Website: crate-barrel
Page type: customer-info-address
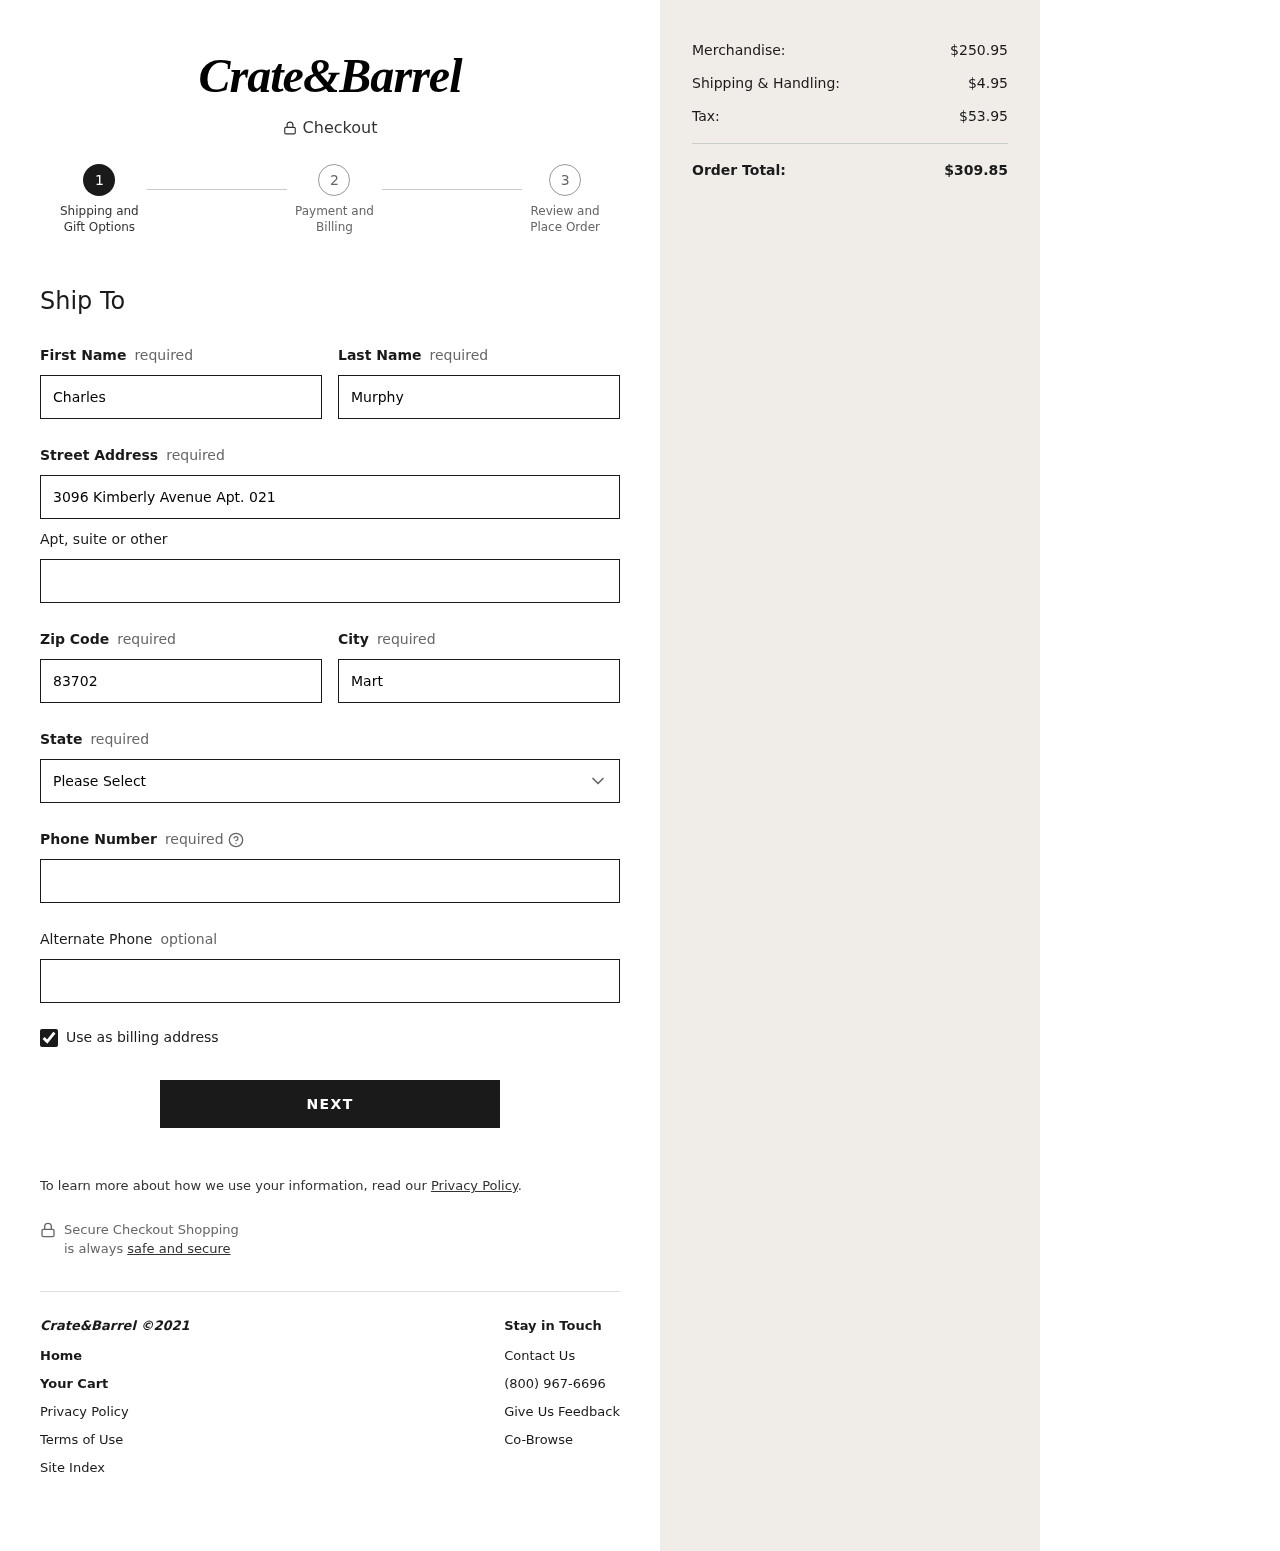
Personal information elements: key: PII_STATE
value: South Dakota
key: PII_FIRSTNAME
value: Charles
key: PII_LASTNAME
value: Murphy
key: PII_STREET
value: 3096 Kimberly Avenue Apt. 021
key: PII_POSTCODE
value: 83702
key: PII_CITY
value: Martinezhaven
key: PII_PHONE
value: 7843373821
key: PII_PHONE_ALT
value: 8099984713
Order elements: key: ORDER_SUBTOTAL
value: $250.95
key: ORDER_SHIPPING_COST
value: $4.95
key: ORDER_TAX
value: $53.95
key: ORDER_TOTAL
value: $309.85